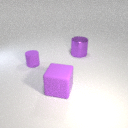
large purple rubber cube in front of small purple rubber cylinder